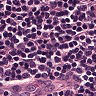
Metastatic tissue present: no